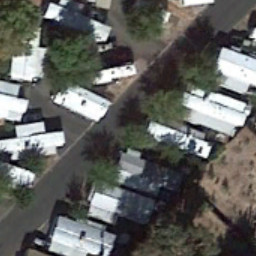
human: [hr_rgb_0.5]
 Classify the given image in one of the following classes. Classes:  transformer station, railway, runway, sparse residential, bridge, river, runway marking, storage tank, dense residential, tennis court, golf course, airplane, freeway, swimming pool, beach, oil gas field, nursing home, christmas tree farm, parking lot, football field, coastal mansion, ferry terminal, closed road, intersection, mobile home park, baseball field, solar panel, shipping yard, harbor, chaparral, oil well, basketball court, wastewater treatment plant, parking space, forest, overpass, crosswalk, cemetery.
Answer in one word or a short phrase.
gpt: mobile home park